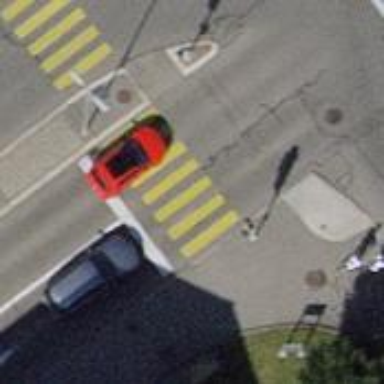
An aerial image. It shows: Road crossing with traffic signals and pedestrian island.